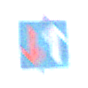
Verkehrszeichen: VorrangVorGegenverkehr
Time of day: Midday
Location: Outdoor (Nature)
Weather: PartlyCloudy
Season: NotSpecified
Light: Natural